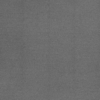
Label: dusty